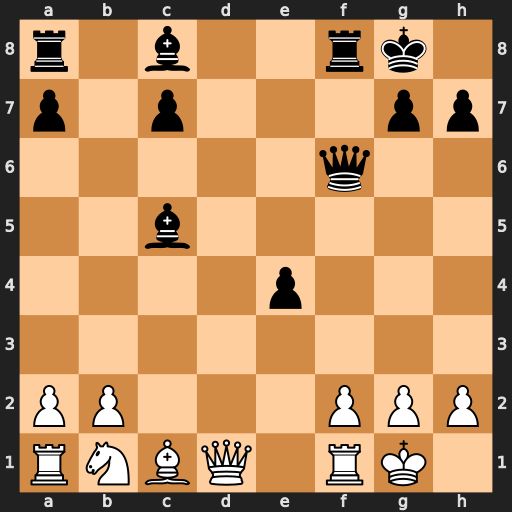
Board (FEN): r1b2rk1/p1p3pp/5q2/2b5/4p3/8/PP3PPP/RNBQ1RK1
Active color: w
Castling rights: -
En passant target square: -
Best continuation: Qd5+ Be6 Qxc5